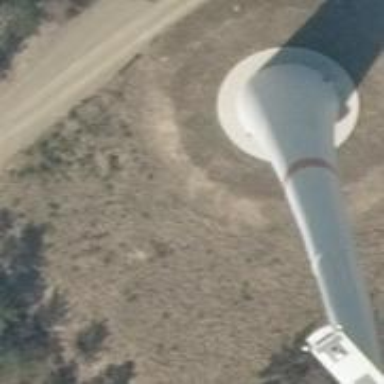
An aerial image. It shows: Wind power generator.